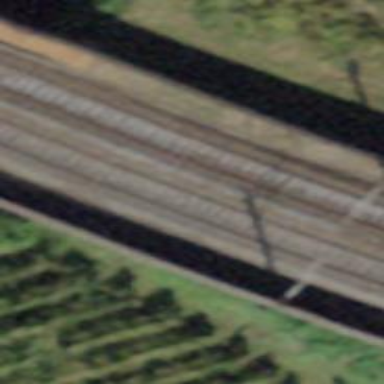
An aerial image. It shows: Railway bridge with electrified tracks and single contact line.